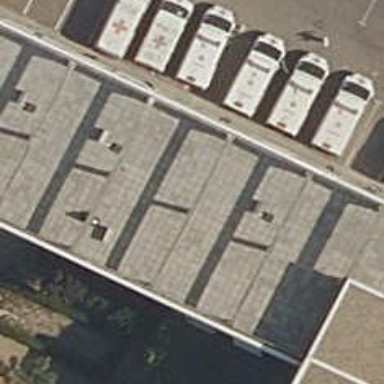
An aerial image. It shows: Ambulance station for emergencies.